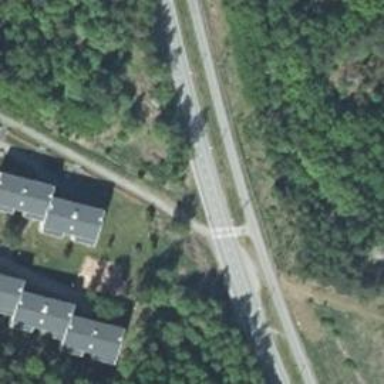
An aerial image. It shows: Uncontrolled crossing on the road.